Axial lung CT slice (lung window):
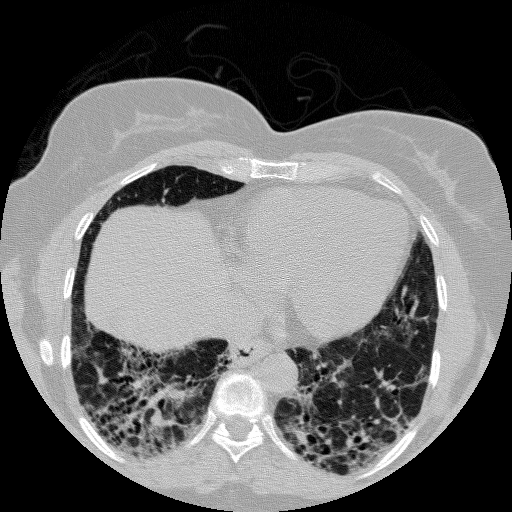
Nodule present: no